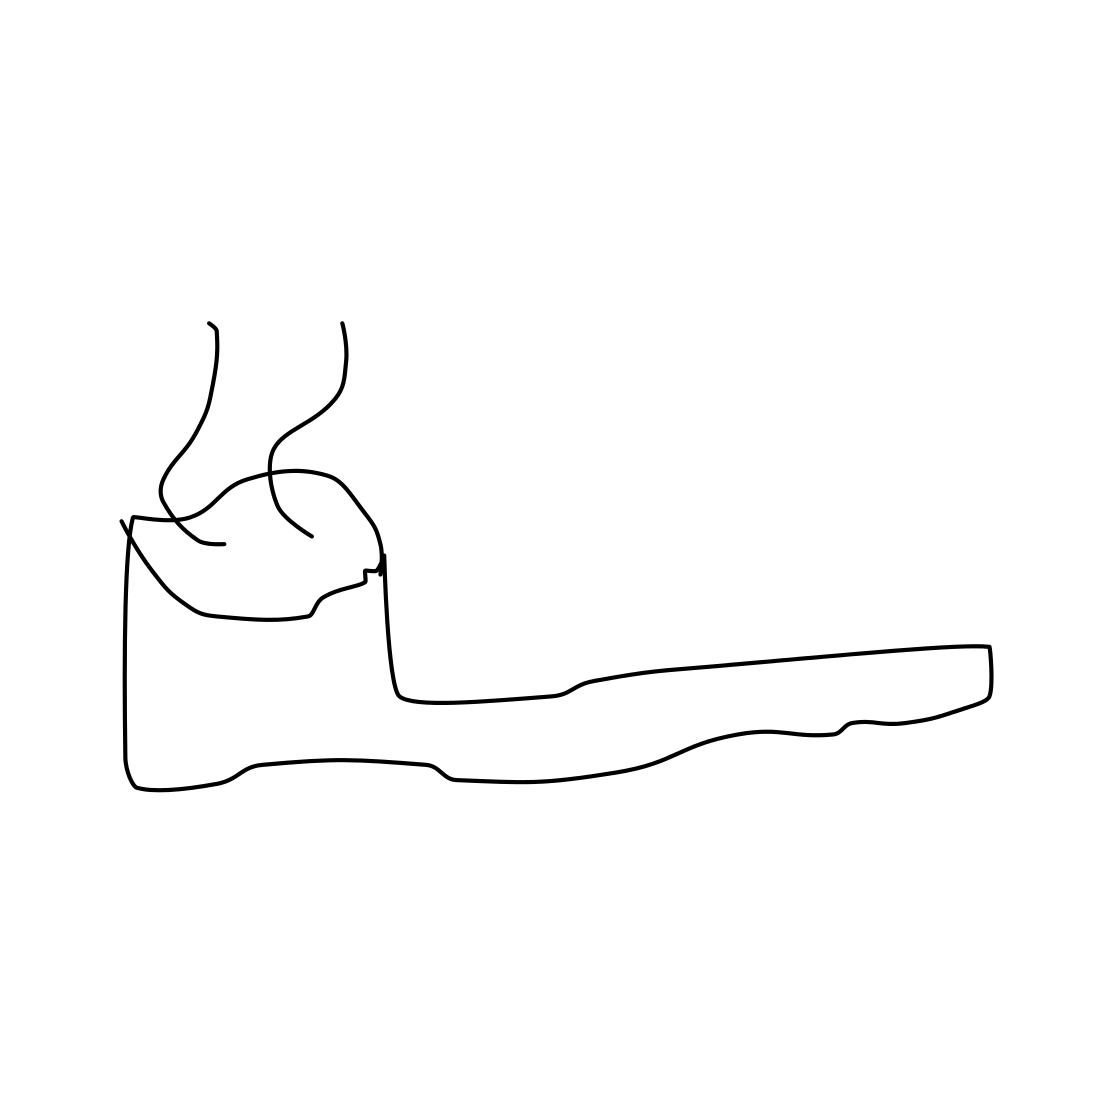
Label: pipe (for smoking)